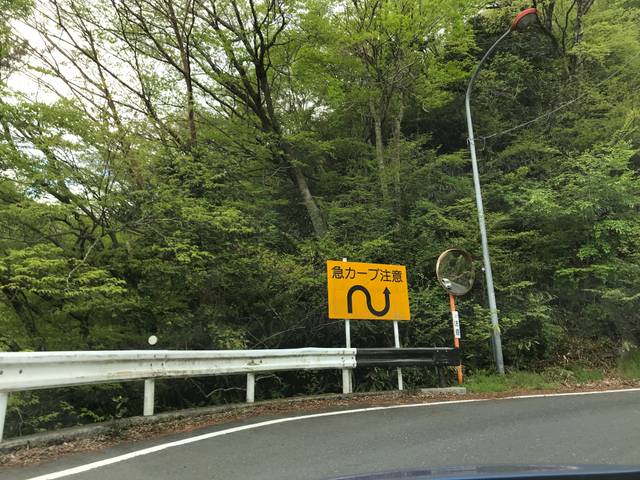
Region: Japan
Coordinates: 35.203, 139.053